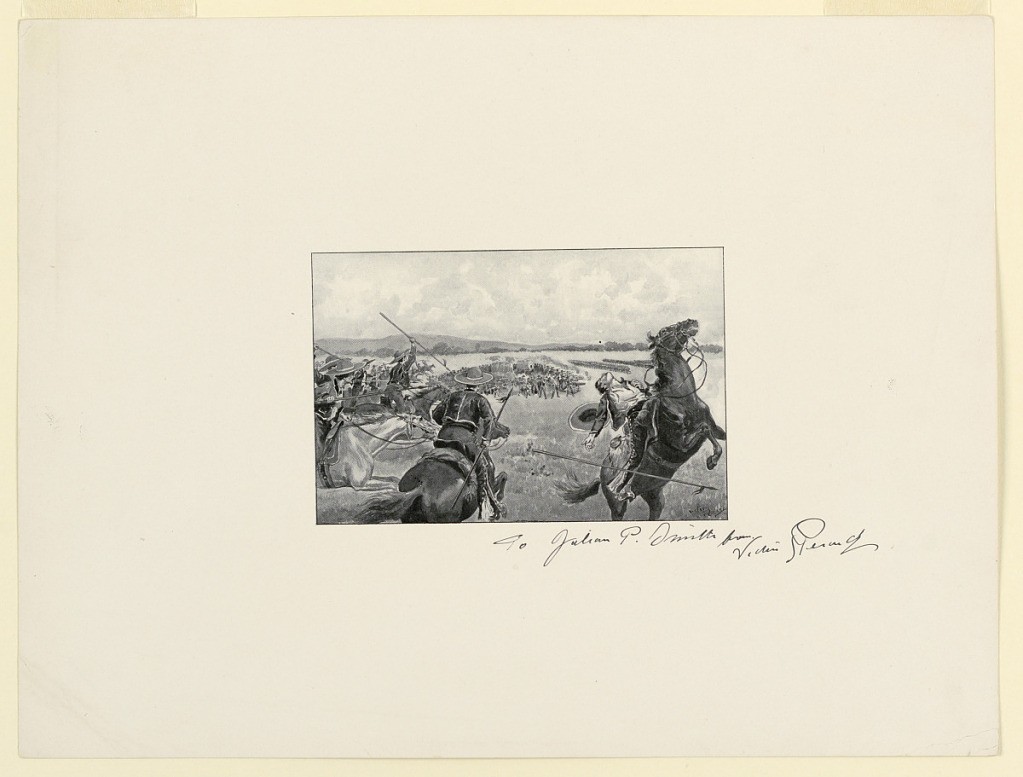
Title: Scene from the Mexican War
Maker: Victor Semon Pérard, American, 1870–1957
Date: ca. 1905
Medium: Ink on paper
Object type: Print
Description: Trial proof for illustration. A cavalry charge takes place in the foreground, one soldier falling from his horse, right. In the distance, massed troops and artilley in battle.